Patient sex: F
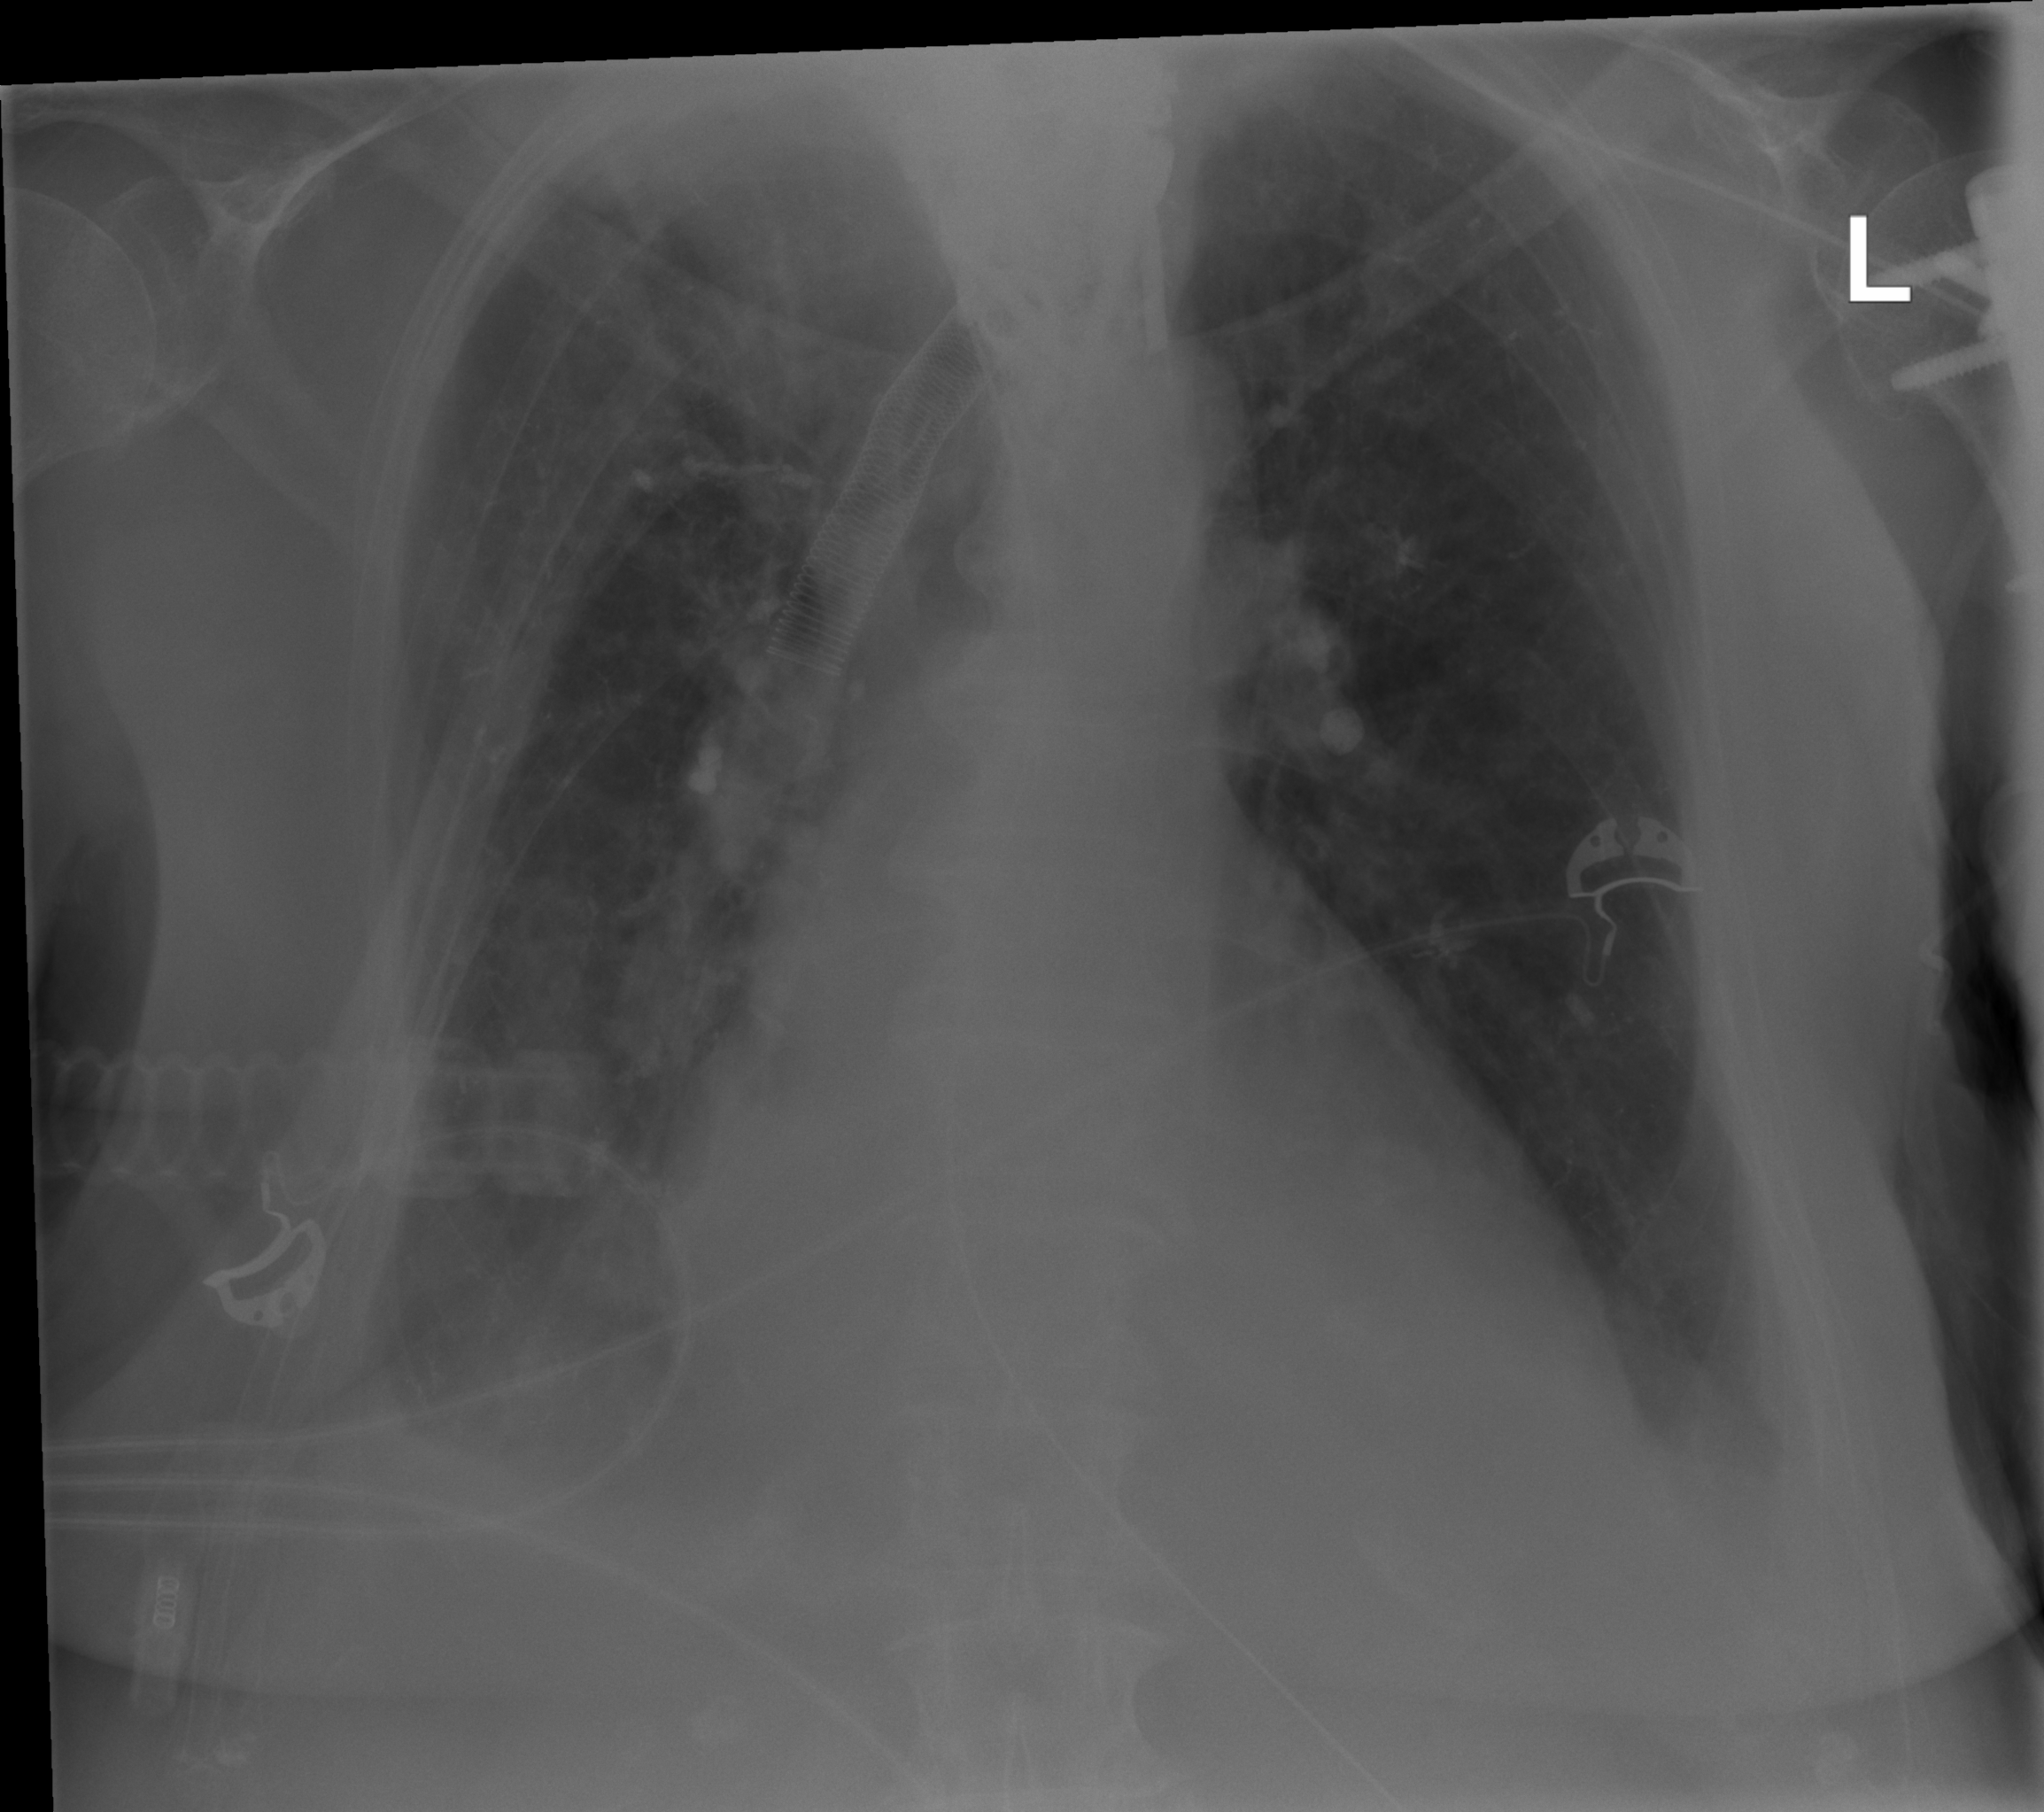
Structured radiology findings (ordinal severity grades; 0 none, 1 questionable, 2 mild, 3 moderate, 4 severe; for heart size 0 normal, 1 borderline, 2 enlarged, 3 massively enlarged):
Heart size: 0
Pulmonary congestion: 0
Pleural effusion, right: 2
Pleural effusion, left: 1
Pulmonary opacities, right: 0
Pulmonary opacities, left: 0
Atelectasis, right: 2
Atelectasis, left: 0